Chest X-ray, AP view. Patient: 43 years old, sex F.
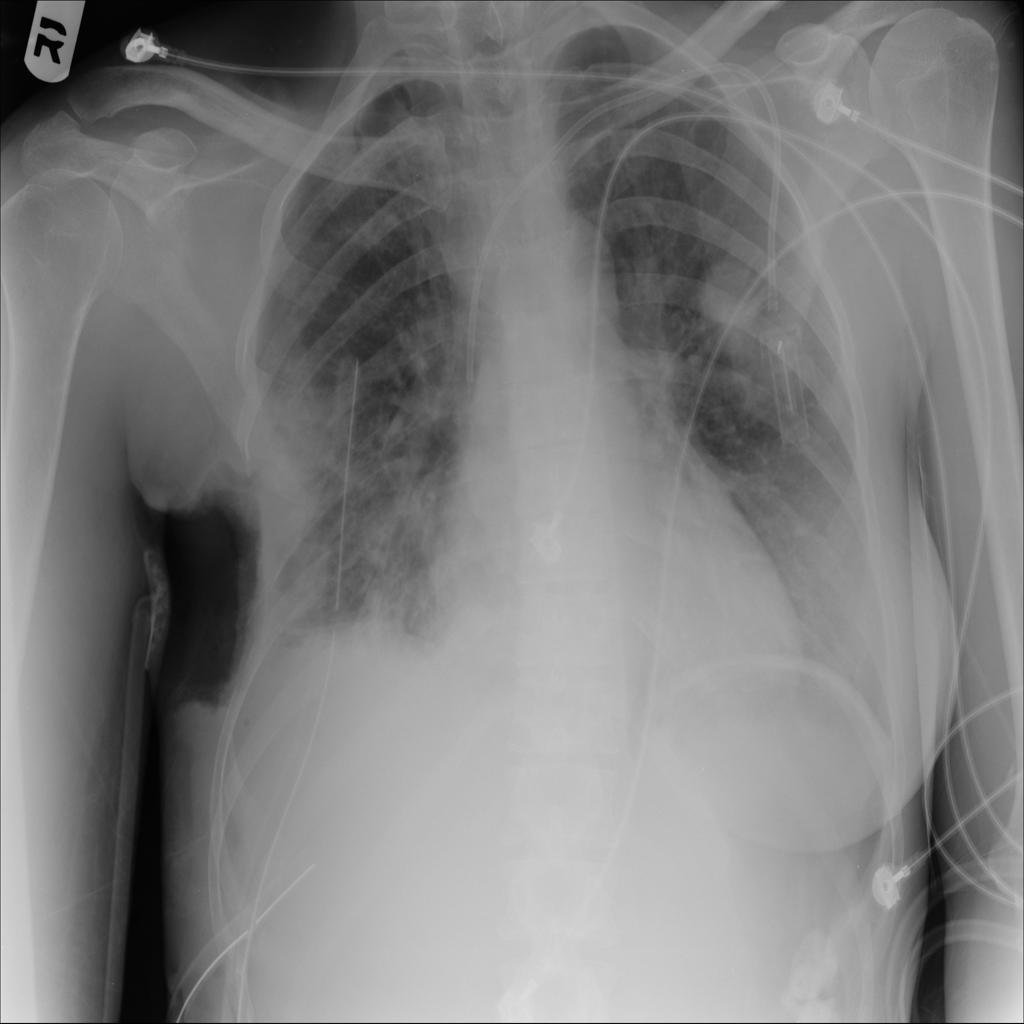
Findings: Atelectasis, Nodule